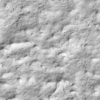
Label: not_dusty